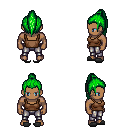
a pixel art fantasy rpg character, male body template, human, dark skin, brown pirate shirt, metal pants, green long topknot hairstyle, gray slippers, four views (front, back, left, right), 2x2 character sprite sheet, small pixel art, hard edges, no anti-aliasing